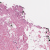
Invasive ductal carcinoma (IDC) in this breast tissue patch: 0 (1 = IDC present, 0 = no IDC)